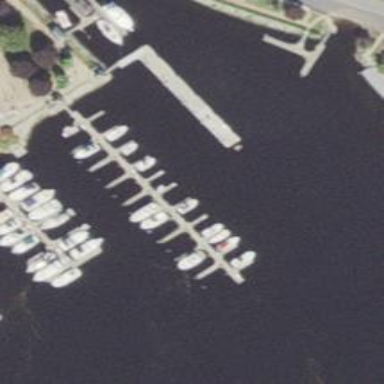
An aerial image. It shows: Man-made pier.